Field crop: maize
Growth stage: 2
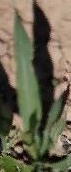
Species: maize